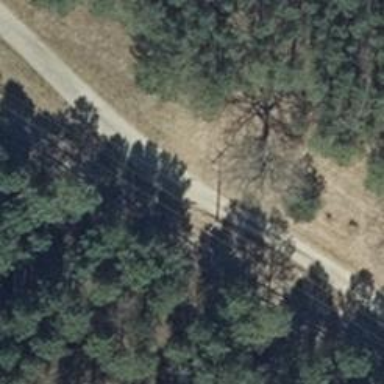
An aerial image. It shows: Minor power line.